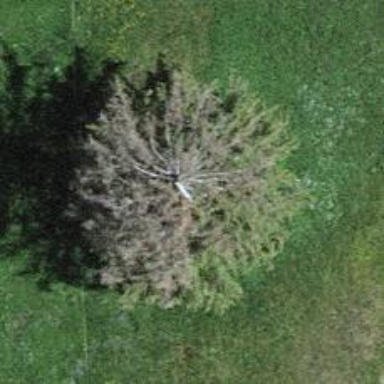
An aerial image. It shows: Beautiful tree in nature.